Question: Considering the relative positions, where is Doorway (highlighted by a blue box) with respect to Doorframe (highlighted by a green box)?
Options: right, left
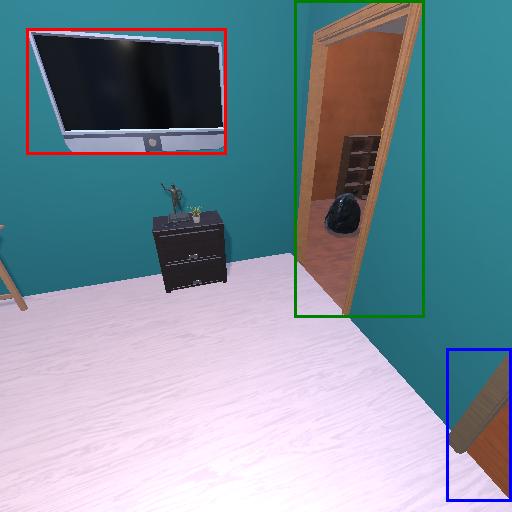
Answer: right